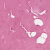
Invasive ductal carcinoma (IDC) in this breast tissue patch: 0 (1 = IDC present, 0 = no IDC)